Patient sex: F
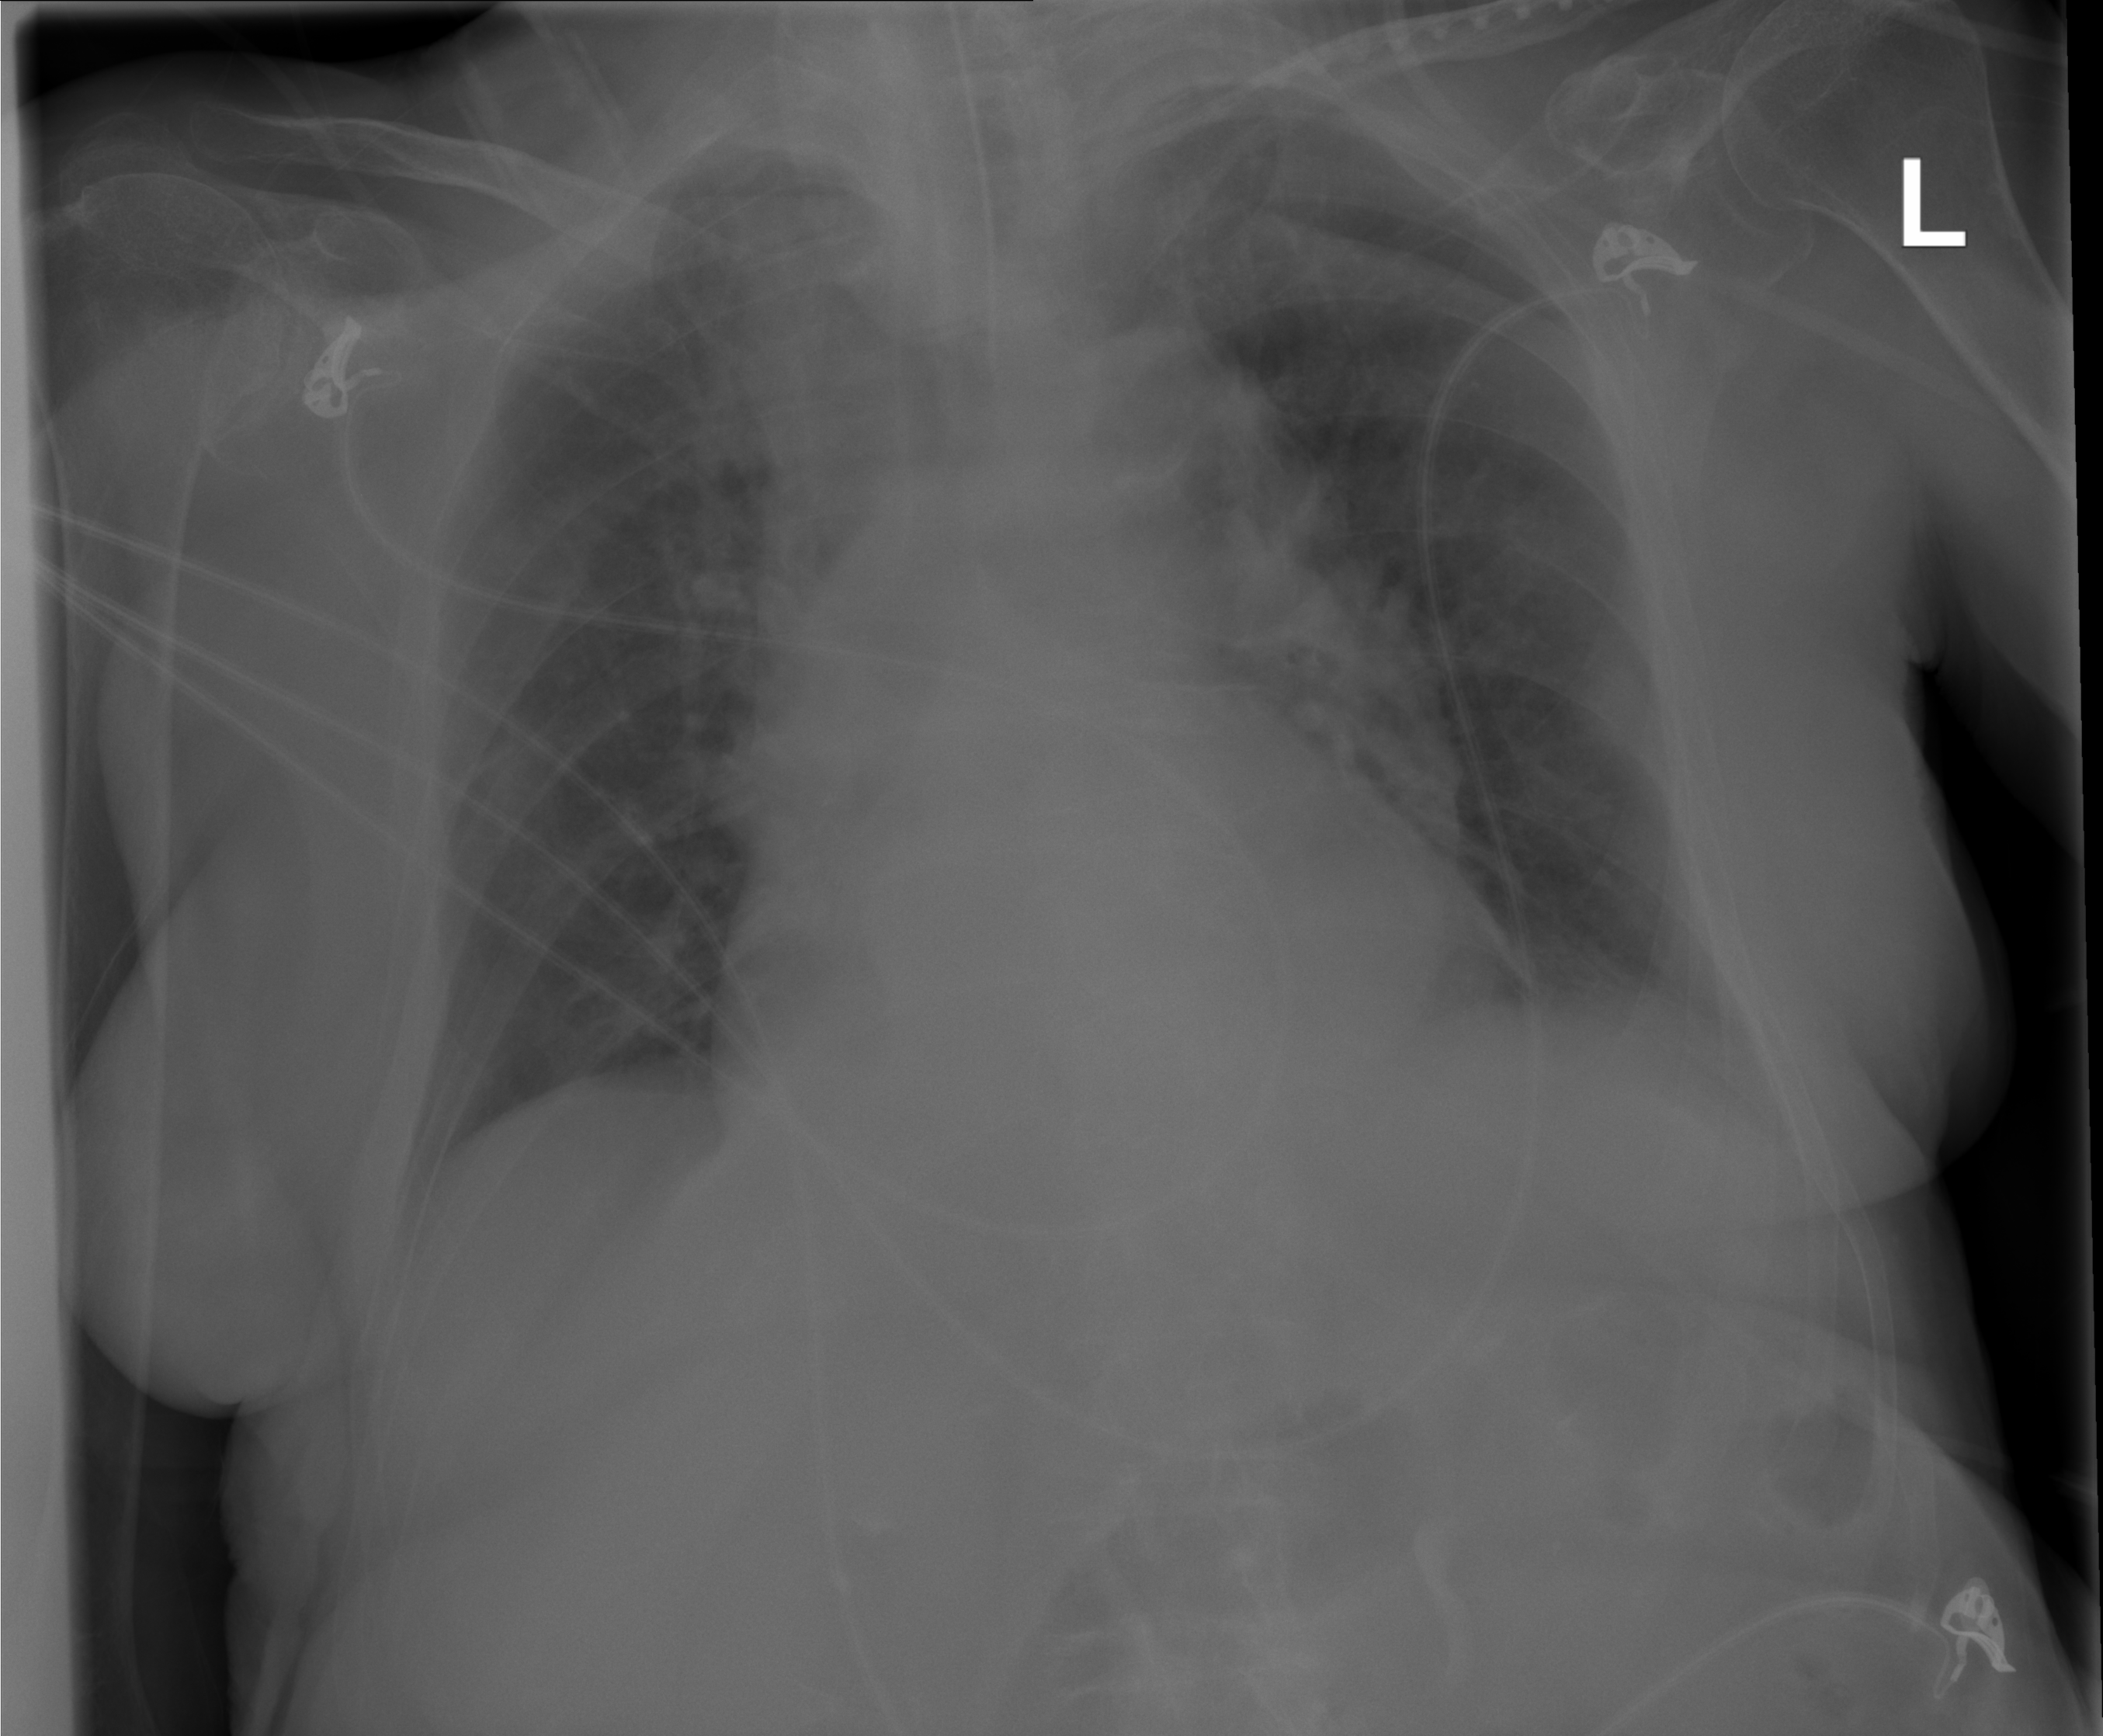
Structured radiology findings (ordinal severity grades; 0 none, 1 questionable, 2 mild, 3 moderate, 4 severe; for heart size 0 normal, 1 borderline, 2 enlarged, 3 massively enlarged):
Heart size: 1
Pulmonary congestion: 0
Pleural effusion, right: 0
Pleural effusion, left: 1
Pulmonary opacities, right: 0
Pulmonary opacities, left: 0
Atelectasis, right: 0
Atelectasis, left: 2